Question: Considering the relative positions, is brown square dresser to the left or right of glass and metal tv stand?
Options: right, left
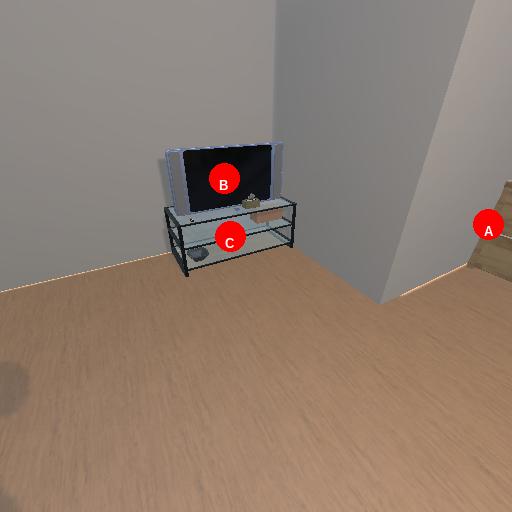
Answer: right